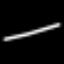
Label: line